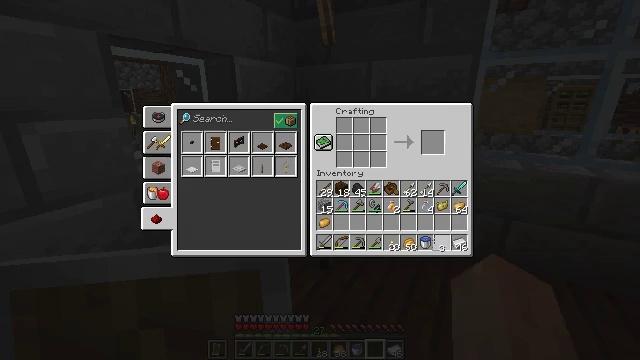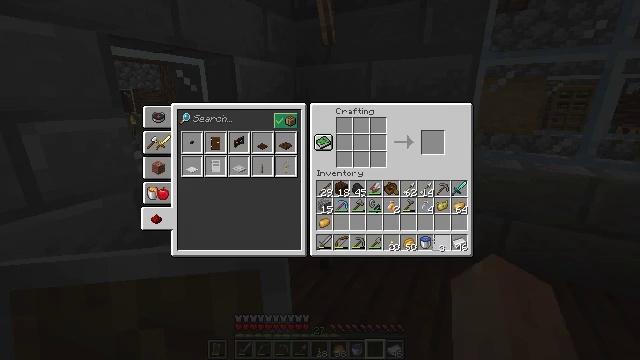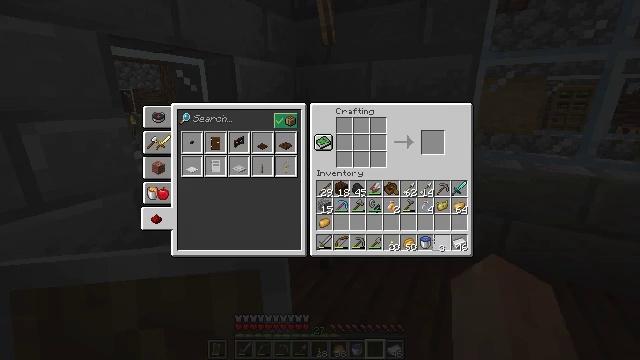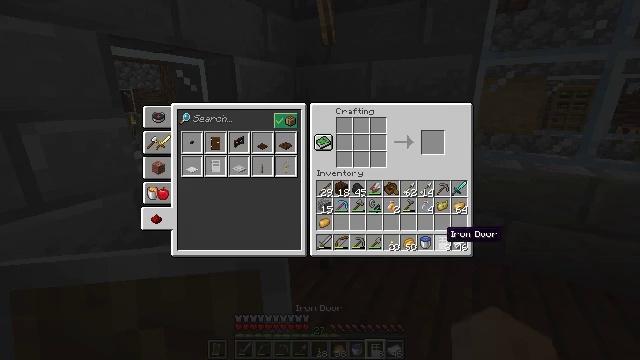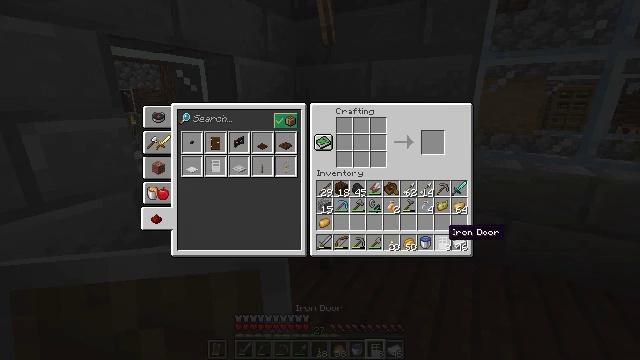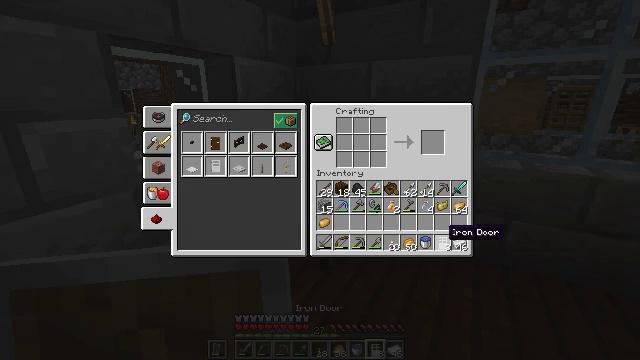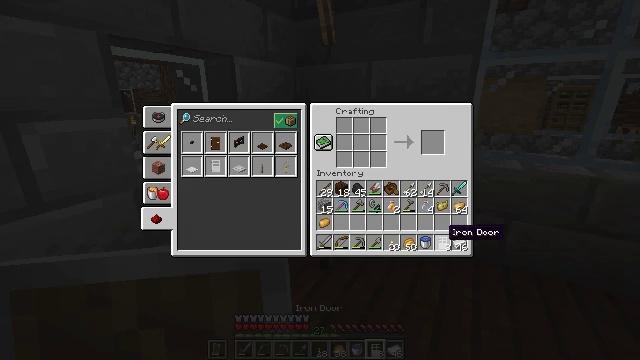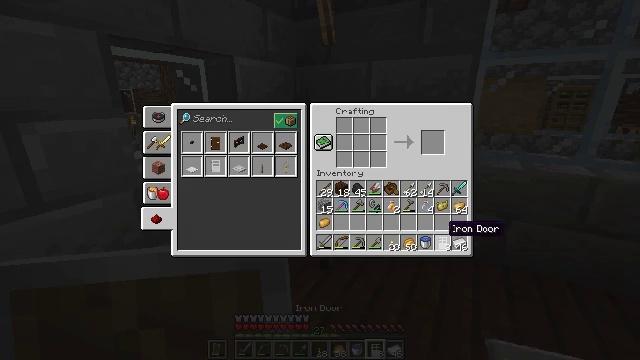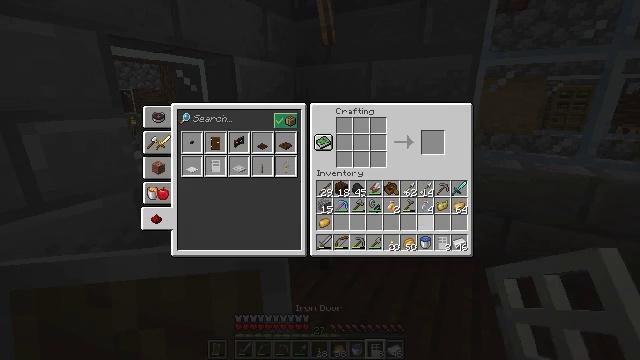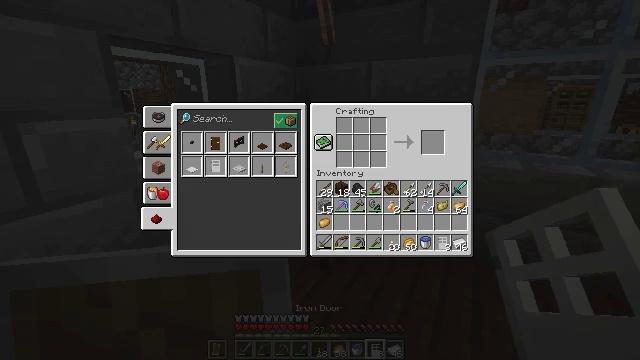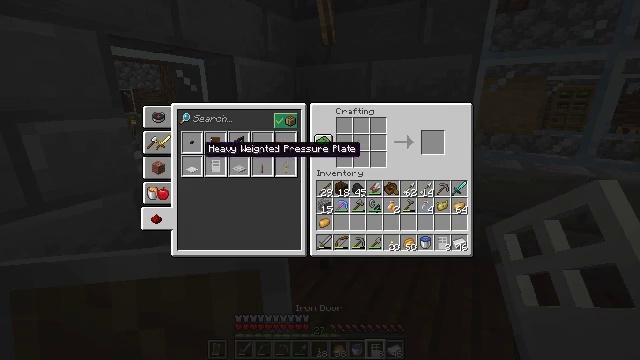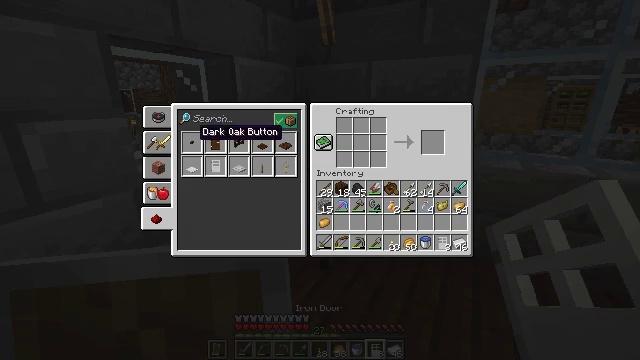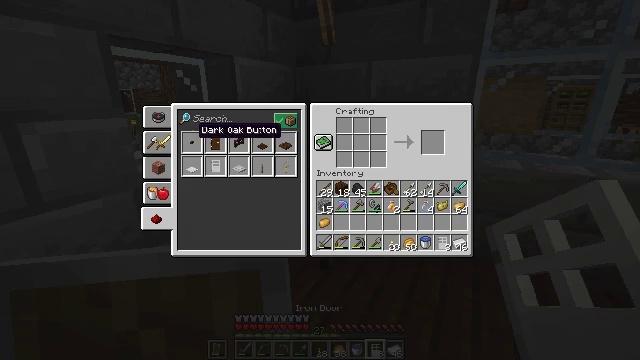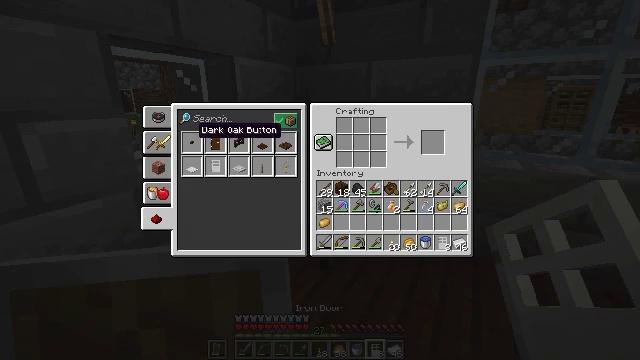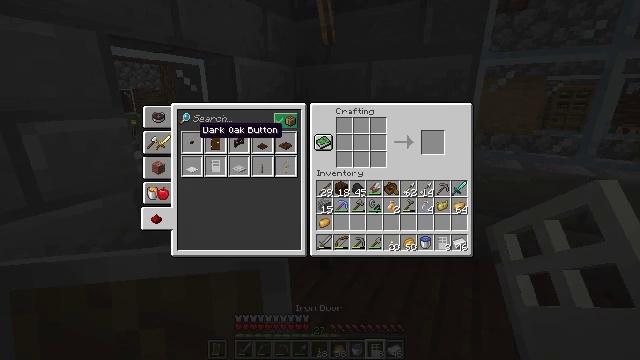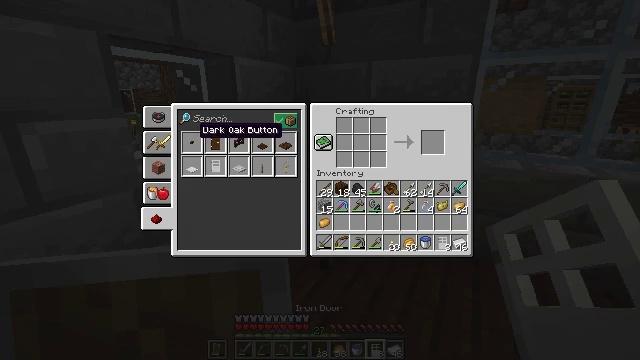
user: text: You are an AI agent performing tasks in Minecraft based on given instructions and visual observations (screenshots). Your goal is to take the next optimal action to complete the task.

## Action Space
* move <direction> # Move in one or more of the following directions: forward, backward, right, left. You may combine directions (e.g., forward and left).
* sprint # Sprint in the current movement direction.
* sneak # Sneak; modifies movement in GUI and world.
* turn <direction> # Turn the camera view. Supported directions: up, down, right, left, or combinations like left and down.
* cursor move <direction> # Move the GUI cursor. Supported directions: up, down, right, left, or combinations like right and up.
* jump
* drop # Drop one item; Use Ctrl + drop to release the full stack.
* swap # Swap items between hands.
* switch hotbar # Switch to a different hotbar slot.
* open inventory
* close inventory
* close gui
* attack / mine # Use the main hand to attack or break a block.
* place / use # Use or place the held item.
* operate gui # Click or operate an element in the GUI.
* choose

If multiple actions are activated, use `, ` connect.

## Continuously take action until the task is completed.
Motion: motion action
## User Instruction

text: Use stone to craft a stone button.
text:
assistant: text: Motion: attack / mine
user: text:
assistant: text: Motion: attack / mine
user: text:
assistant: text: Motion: no_op
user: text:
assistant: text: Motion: no_op
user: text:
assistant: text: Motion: no_op
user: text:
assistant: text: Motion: no_op
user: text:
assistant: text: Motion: no_op
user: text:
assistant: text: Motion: turn left and up
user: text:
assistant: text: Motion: turn left and up
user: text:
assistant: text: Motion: turn left and up
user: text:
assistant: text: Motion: turn up
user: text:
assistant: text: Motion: no_op
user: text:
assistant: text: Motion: no_op
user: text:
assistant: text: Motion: attack / mine
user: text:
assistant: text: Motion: attack / mine
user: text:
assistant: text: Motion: no_op
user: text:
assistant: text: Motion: no_op
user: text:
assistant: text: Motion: no_op
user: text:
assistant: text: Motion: no_op
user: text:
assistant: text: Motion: no_op
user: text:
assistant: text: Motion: no_op
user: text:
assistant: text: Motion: no_op
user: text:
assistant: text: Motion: attack / mine
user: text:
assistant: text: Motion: attack / mine
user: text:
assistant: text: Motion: turn right
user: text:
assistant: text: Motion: turn right
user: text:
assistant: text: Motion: no_op
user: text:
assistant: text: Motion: no_op
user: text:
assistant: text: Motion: no_op
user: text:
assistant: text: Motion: no_op